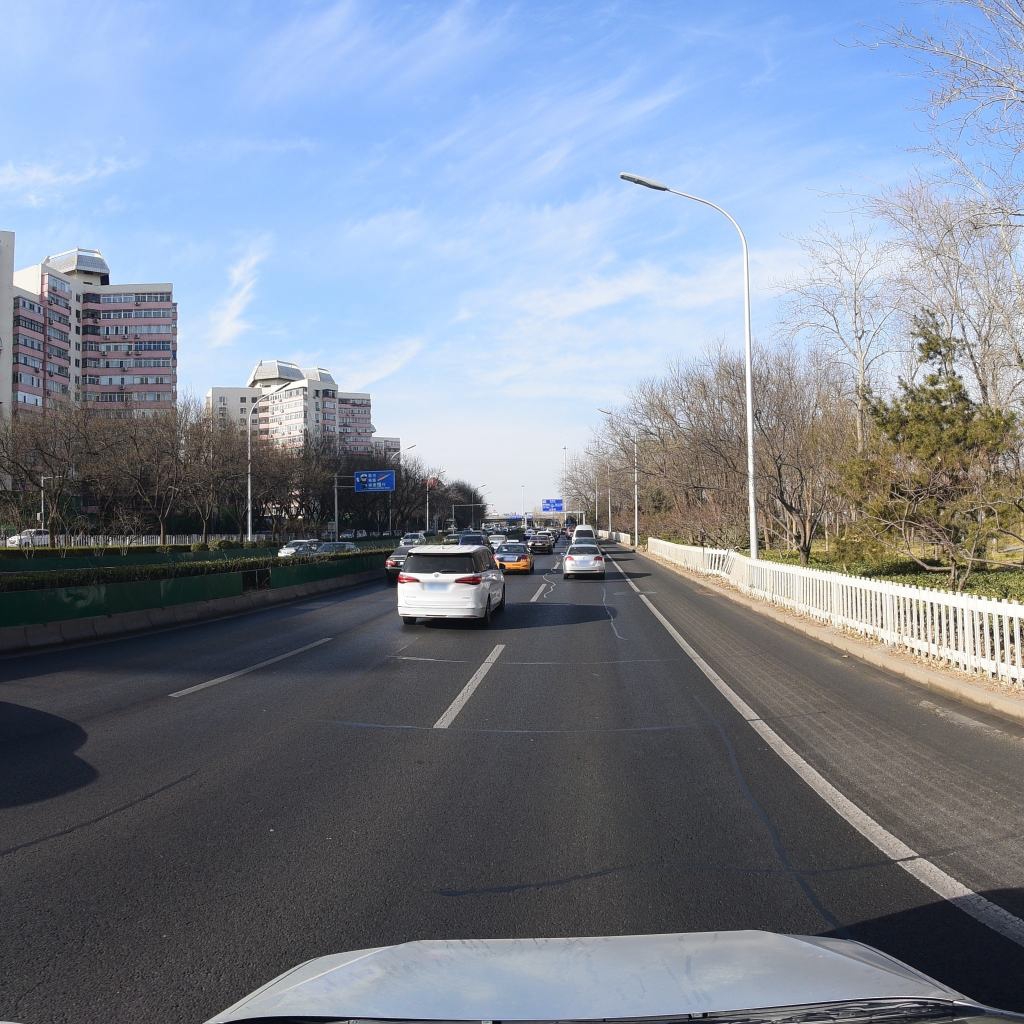
Region: Fengtai
Road damage annotations: longitudinal patch, longitudinal patch, transverse patch, longitudinal patch, transverse patch, transverse patch, longitudinal patch, transverse patch, longitudinal patch, transverse patch